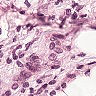
Metastatic tissue present: yes